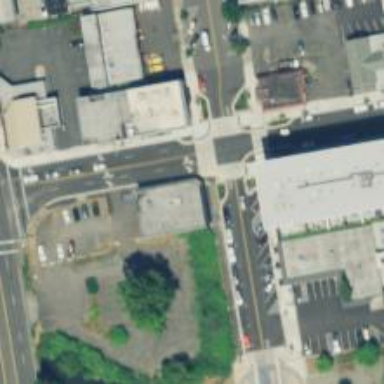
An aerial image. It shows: Marked road crossing.